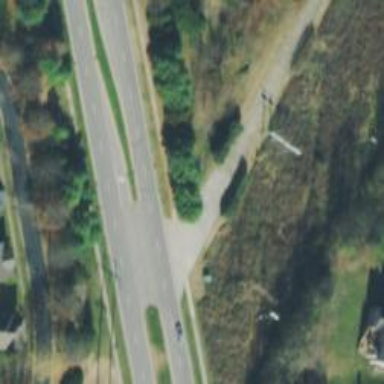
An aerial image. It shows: Secondary road.